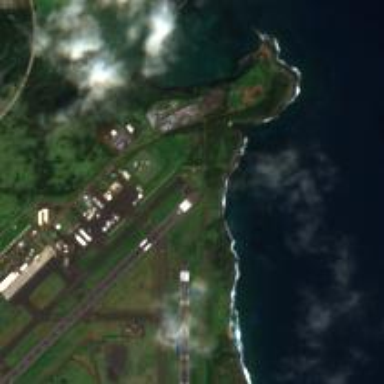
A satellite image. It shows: Runway at airport.